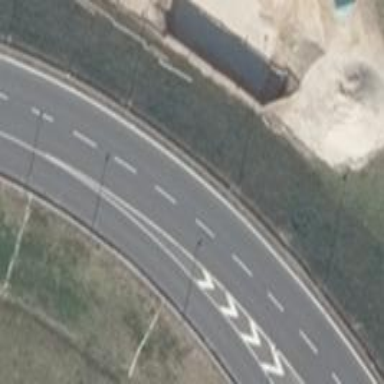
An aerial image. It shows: Asphalt trunk link road with embankment.